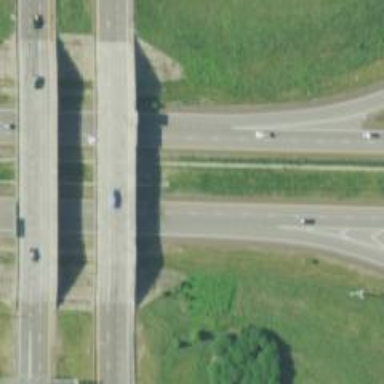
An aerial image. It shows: Asphalt motorway marked as expressway.